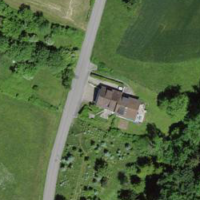
EUNIS habitat code: 25
Species observed at this site:
Stachys sylvatica